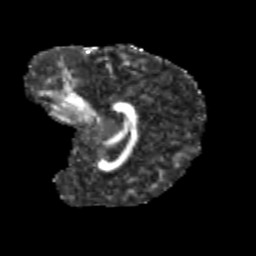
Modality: FA
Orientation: sagittal
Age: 11
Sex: male
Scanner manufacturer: siemens
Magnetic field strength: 3 T
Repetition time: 3.8 s
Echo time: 0.07 s